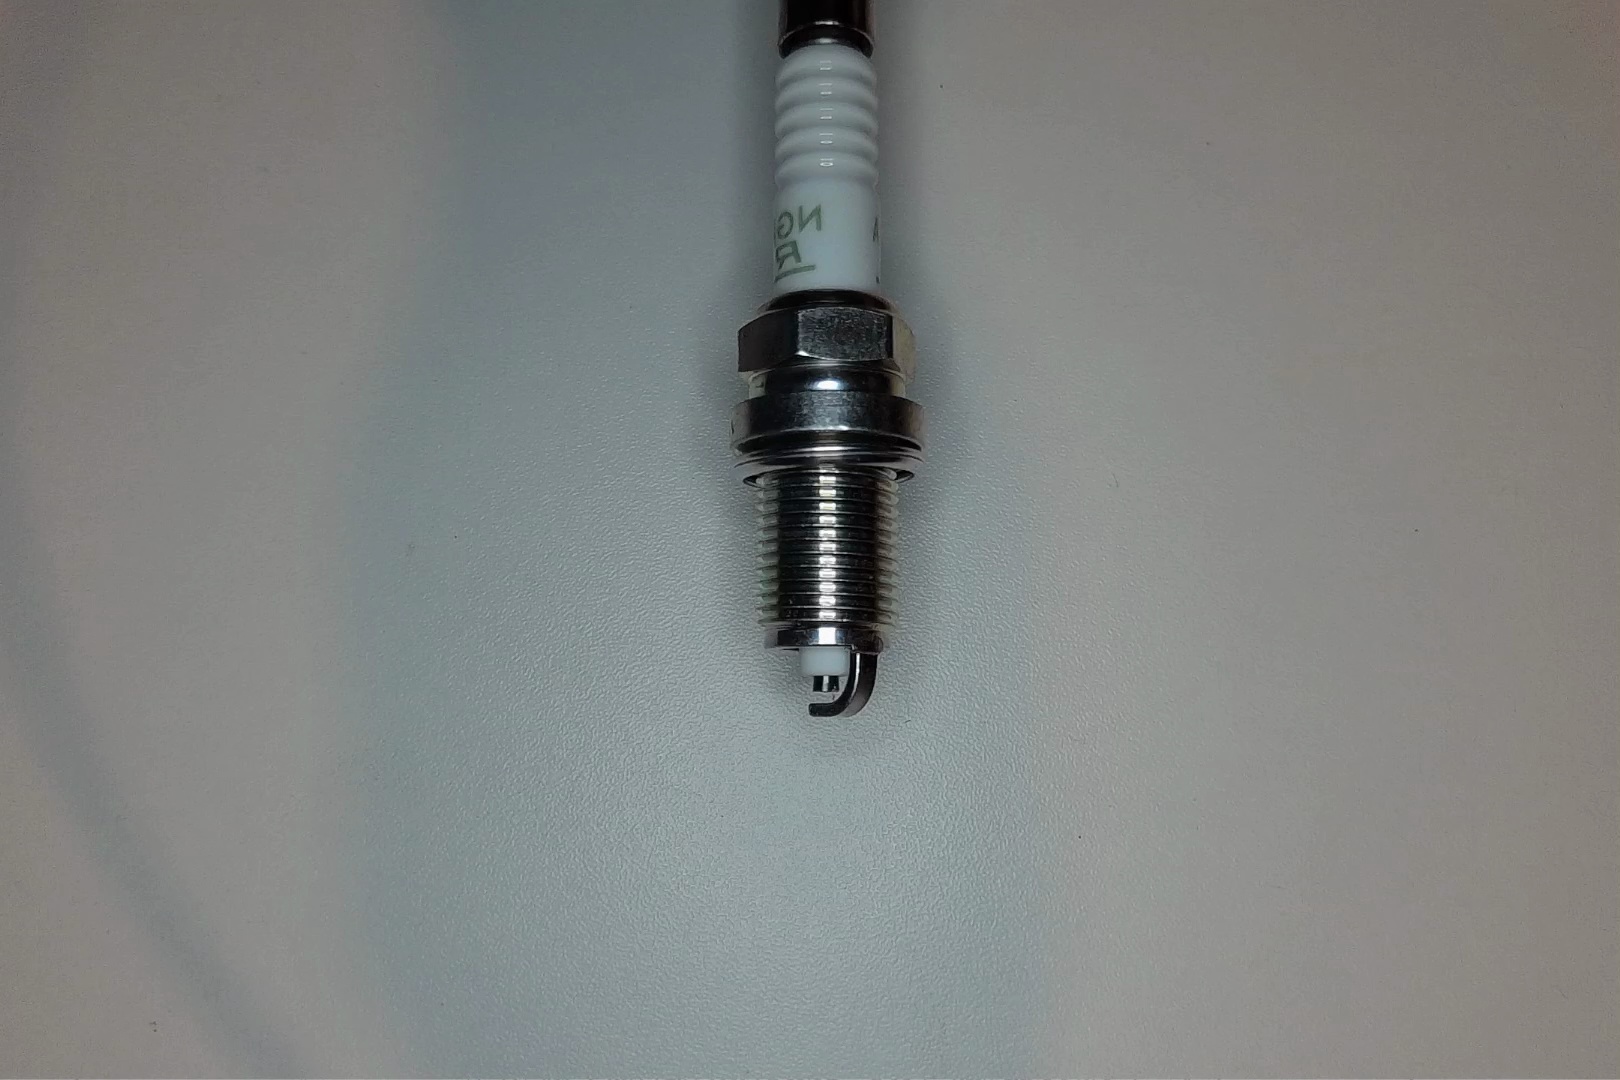
Label: normal